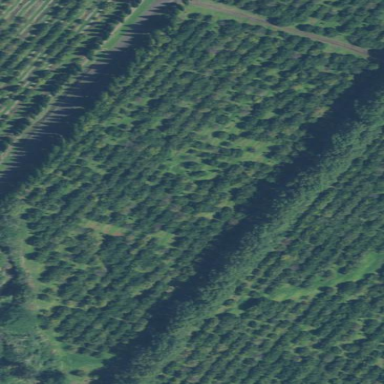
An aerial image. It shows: Orchard filled with macadamia trees.